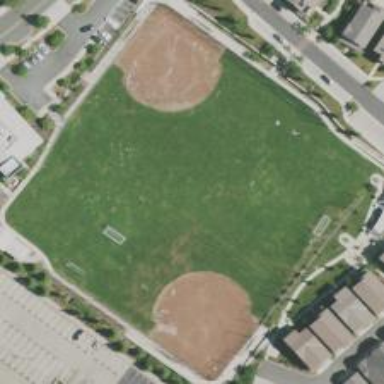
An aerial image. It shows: Baseball pitch for leisure land.